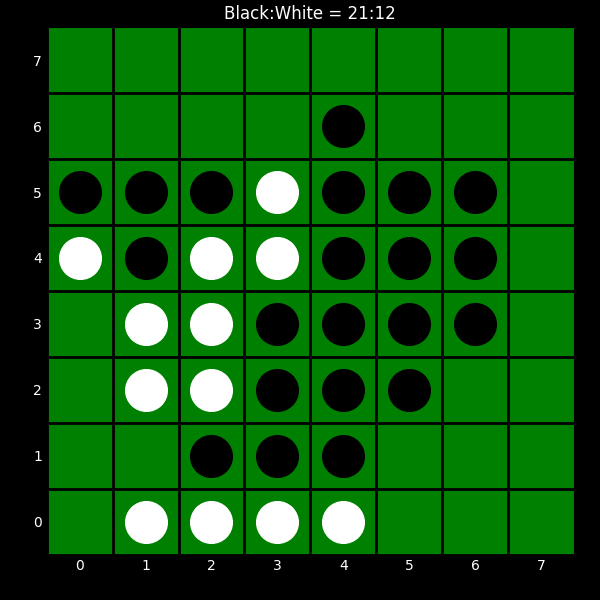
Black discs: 21
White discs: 12